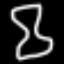
Label: hourglass